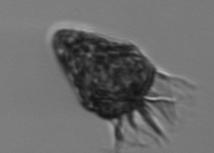
Label: Strombidium_morphotype2